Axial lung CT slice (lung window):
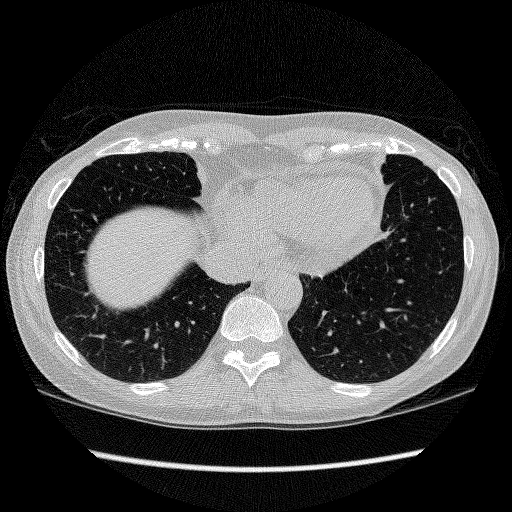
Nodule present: no